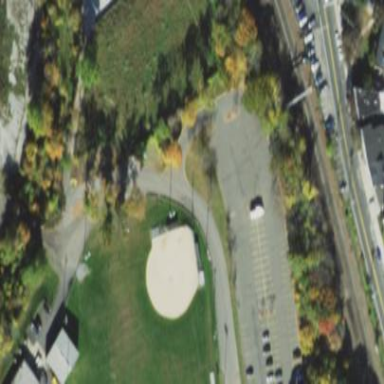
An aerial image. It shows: Baseball pitch for leisure land activities.